Question: I'm using and i'd like to know if it's possible to open the code by default when editing XML files?
Opening multiple files always shows Design tab, while opening single files, though, it sometimes opens them in Text tab but sometimes not.
Is there any way to set the default tab to ? It's pretty annoying as I rarely use the Design tab. Here's a screenshot of what I'm talking about:

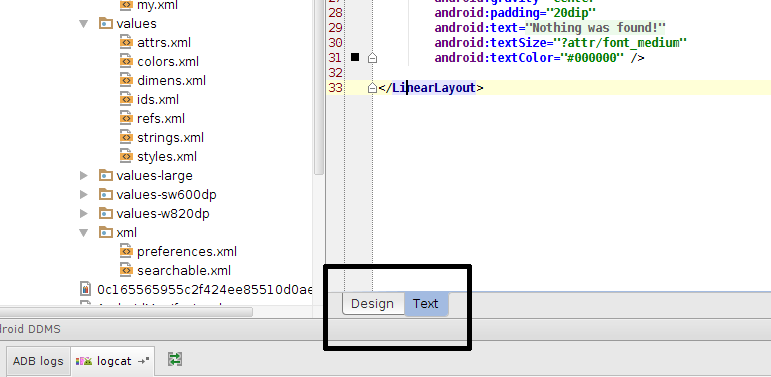
Answer: This has been added in the newest release of Android Studio (0.8.12).

Other features of the new release can be found <URL>.